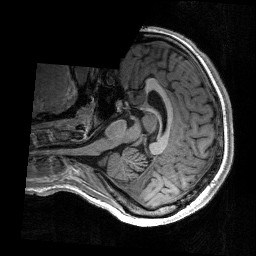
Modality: T1w
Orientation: axial
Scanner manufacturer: siemens
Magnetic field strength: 3 T
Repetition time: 2.53 s
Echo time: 0.00267 s